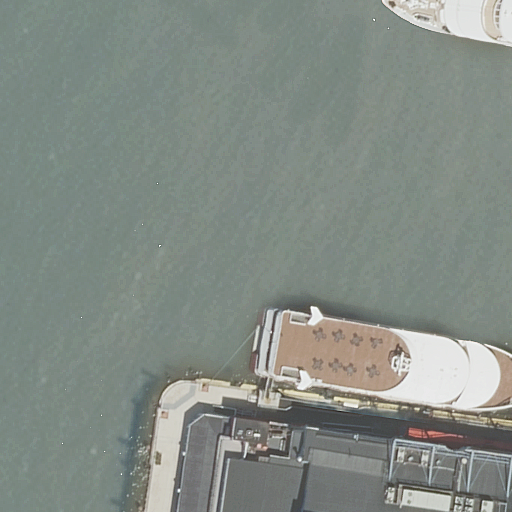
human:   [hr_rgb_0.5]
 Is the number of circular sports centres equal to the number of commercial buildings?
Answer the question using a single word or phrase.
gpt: yes

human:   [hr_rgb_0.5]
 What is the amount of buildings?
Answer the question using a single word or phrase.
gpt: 1

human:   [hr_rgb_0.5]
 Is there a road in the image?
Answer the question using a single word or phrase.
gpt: yes

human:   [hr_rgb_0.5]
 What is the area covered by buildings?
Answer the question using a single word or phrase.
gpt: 6048m2

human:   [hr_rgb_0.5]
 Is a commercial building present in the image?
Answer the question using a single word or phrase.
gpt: no

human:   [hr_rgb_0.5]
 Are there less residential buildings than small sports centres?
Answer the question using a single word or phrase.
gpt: no

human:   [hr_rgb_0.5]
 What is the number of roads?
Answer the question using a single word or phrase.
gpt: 1

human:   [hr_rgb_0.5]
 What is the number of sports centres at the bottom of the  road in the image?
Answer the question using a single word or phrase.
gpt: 1

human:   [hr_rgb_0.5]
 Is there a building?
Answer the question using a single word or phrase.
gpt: yes

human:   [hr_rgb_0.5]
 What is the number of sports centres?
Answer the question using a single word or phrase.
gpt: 1

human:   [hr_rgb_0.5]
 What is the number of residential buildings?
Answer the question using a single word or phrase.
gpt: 1

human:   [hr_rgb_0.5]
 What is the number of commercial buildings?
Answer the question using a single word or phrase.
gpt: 0

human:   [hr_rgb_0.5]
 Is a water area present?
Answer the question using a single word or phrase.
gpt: yes

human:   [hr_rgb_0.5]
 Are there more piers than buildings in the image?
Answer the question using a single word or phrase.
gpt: no

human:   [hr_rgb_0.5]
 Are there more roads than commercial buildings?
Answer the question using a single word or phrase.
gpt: yes

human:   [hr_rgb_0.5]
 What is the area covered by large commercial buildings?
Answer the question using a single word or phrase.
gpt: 0m2

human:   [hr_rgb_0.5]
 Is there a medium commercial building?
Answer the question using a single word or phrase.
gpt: no

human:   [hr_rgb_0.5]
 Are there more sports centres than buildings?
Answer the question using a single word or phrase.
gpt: no

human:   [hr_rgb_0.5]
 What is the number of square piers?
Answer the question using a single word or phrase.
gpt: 0

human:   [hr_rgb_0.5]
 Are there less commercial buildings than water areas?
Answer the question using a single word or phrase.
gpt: yes

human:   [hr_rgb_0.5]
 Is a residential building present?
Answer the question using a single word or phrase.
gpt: yes

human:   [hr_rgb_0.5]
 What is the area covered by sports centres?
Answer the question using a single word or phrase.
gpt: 7790m2

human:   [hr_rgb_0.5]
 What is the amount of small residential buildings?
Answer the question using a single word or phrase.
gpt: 0

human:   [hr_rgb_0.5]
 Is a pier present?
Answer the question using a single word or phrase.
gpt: yes

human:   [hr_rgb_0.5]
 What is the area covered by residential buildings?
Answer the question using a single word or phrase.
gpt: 6048m2

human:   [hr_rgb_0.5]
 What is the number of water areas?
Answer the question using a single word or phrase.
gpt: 1

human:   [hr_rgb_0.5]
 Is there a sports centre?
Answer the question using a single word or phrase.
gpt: yes

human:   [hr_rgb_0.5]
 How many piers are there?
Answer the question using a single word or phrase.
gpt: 1

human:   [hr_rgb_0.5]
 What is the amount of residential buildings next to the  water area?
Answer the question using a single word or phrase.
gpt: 1

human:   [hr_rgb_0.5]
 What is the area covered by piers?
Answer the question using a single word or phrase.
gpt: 6048m2

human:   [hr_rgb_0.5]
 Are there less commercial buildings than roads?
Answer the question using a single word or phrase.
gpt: yes

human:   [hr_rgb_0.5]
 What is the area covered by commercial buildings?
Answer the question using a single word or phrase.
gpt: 0m2

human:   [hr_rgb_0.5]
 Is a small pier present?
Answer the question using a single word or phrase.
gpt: no

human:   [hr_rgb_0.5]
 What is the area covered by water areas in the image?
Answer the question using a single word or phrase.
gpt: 8863m2

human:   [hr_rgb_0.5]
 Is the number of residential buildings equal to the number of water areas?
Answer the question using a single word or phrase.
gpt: yes

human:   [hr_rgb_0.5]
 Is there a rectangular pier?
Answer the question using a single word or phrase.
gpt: no

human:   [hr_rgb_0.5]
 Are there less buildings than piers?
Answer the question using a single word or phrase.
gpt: no

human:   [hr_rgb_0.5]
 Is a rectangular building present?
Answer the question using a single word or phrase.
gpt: no

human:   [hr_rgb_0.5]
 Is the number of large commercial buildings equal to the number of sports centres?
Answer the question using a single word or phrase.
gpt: no

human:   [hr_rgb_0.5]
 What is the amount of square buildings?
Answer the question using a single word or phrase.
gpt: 0

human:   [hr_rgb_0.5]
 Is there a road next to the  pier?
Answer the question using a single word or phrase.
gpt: yes

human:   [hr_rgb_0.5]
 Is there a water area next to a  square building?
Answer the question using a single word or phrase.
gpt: no

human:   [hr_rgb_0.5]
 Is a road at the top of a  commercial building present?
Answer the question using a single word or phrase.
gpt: no

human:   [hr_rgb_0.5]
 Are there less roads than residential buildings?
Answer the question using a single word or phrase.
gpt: no

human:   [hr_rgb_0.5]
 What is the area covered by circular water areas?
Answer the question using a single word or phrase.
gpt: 0m2

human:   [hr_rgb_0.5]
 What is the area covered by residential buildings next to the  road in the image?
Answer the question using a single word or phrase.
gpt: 6048m2

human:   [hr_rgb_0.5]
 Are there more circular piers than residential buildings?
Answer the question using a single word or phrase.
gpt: no

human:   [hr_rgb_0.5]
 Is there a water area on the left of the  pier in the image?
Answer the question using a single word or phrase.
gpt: yes

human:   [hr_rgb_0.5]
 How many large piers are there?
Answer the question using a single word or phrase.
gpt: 1

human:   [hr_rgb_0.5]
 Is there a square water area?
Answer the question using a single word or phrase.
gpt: no

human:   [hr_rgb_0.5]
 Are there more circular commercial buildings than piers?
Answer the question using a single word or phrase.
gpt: no

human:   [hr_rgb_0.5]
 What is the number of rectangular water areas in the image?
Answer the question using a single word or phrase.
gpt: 0

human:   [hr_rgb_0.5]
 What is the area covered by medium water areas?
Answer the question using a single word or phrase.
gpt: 0m2

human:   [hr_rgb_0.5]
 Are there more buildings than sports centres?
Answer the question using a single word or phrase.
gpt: no

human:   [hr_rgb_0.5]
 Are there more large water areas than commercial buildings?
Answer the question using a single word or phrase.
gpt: yes

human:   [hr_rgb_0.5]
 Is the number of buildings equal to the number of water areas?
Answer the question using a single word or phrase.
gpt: yes

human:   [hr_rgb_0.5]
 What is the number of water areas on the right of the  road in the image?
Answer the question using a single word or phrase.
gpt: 0

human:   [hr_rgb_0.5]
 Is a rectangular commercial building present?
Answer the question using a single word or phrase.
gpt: no

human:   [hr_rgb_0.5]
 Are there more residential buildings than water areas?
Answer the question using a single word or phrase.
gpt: no

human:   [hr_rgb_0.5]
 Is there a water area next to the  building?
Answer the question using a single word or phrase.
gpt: yes

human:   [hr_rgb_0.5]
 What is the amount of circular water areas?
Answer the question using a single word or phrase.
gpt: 0

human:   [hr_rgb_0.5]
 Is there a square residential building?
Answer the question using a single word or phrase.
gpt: no

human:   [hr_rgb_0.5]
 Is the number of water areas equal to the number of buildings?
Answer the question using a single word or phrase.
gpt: yes

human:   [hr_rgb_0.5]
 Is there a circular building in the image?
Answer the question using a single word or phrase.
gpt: no